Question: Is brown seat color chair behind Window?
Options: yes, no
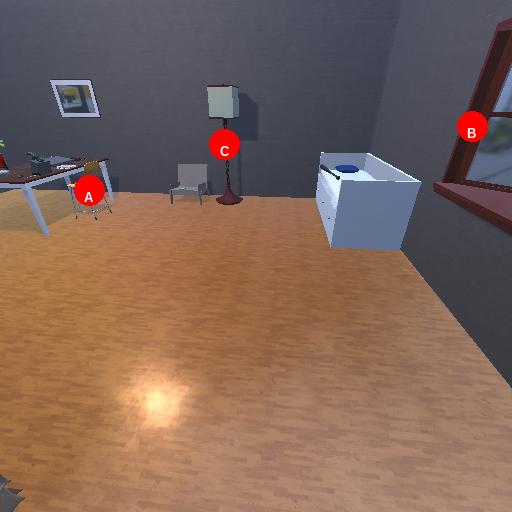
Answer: yes